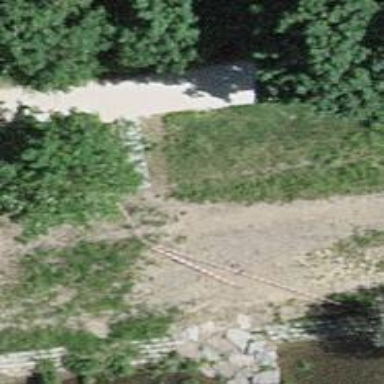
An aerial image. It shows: Concrete steps.